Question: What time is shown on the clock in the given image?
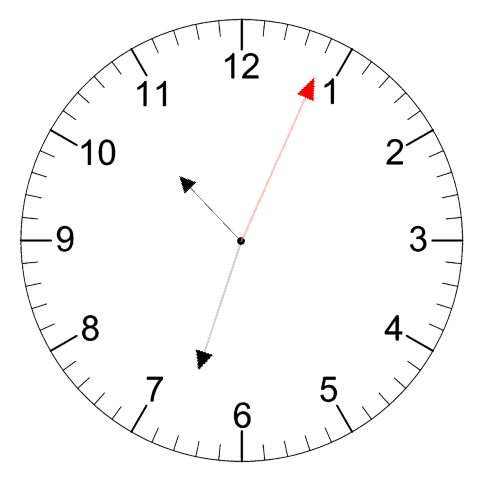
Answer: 10:33:04